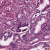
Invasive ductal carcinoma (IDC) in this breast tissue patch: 0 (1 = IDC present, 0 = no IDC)